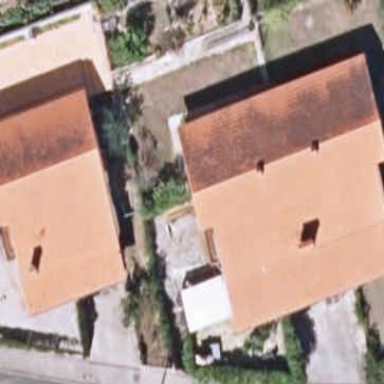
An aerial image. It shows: Simple house.